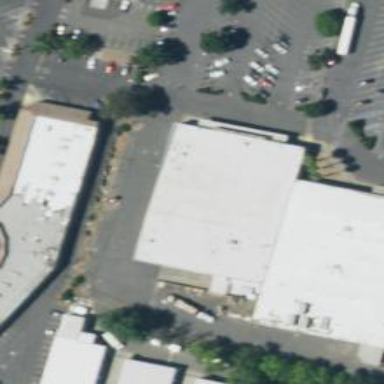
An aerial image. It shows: Supermarket.